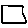
Label: square